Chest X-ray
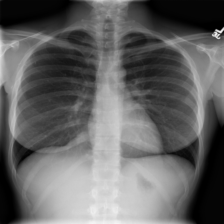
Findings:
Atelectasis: negative
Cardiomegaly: negative
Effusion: negative
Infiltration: negative
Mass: negative
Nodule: negative
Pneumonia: negative
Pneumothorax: negative
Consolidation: negative
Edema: negative
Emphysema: negative
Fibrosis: negative
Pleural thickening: negative
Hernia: negative